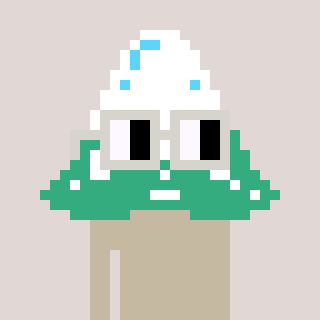
a pixel art character with square light gray glasses, a snowy mountain-shaped head and a grayscale-colored body on a warm background